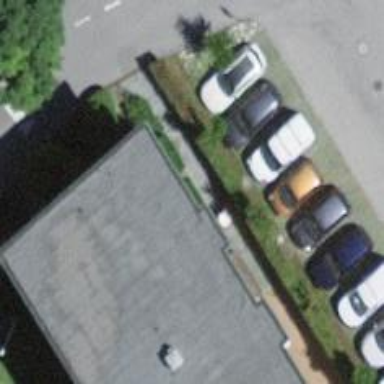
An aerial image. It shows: Charging station.